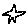
Label: star